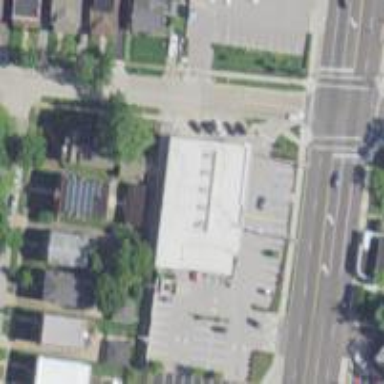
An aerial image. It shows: Post office.